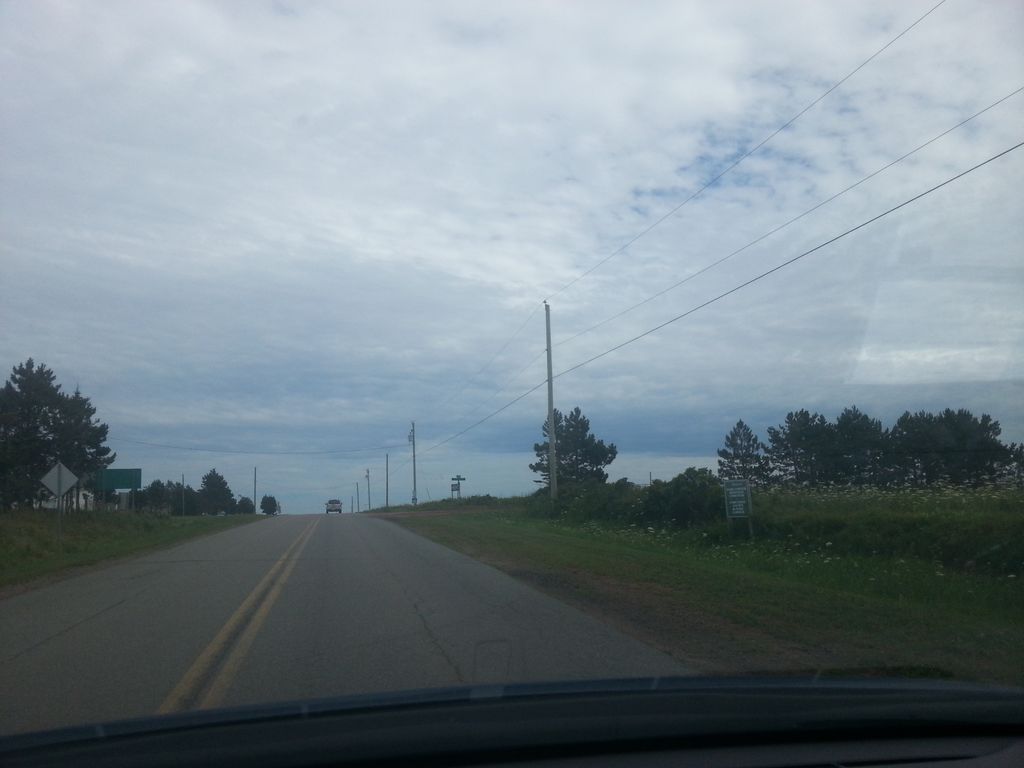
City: charlottetown